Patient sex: F
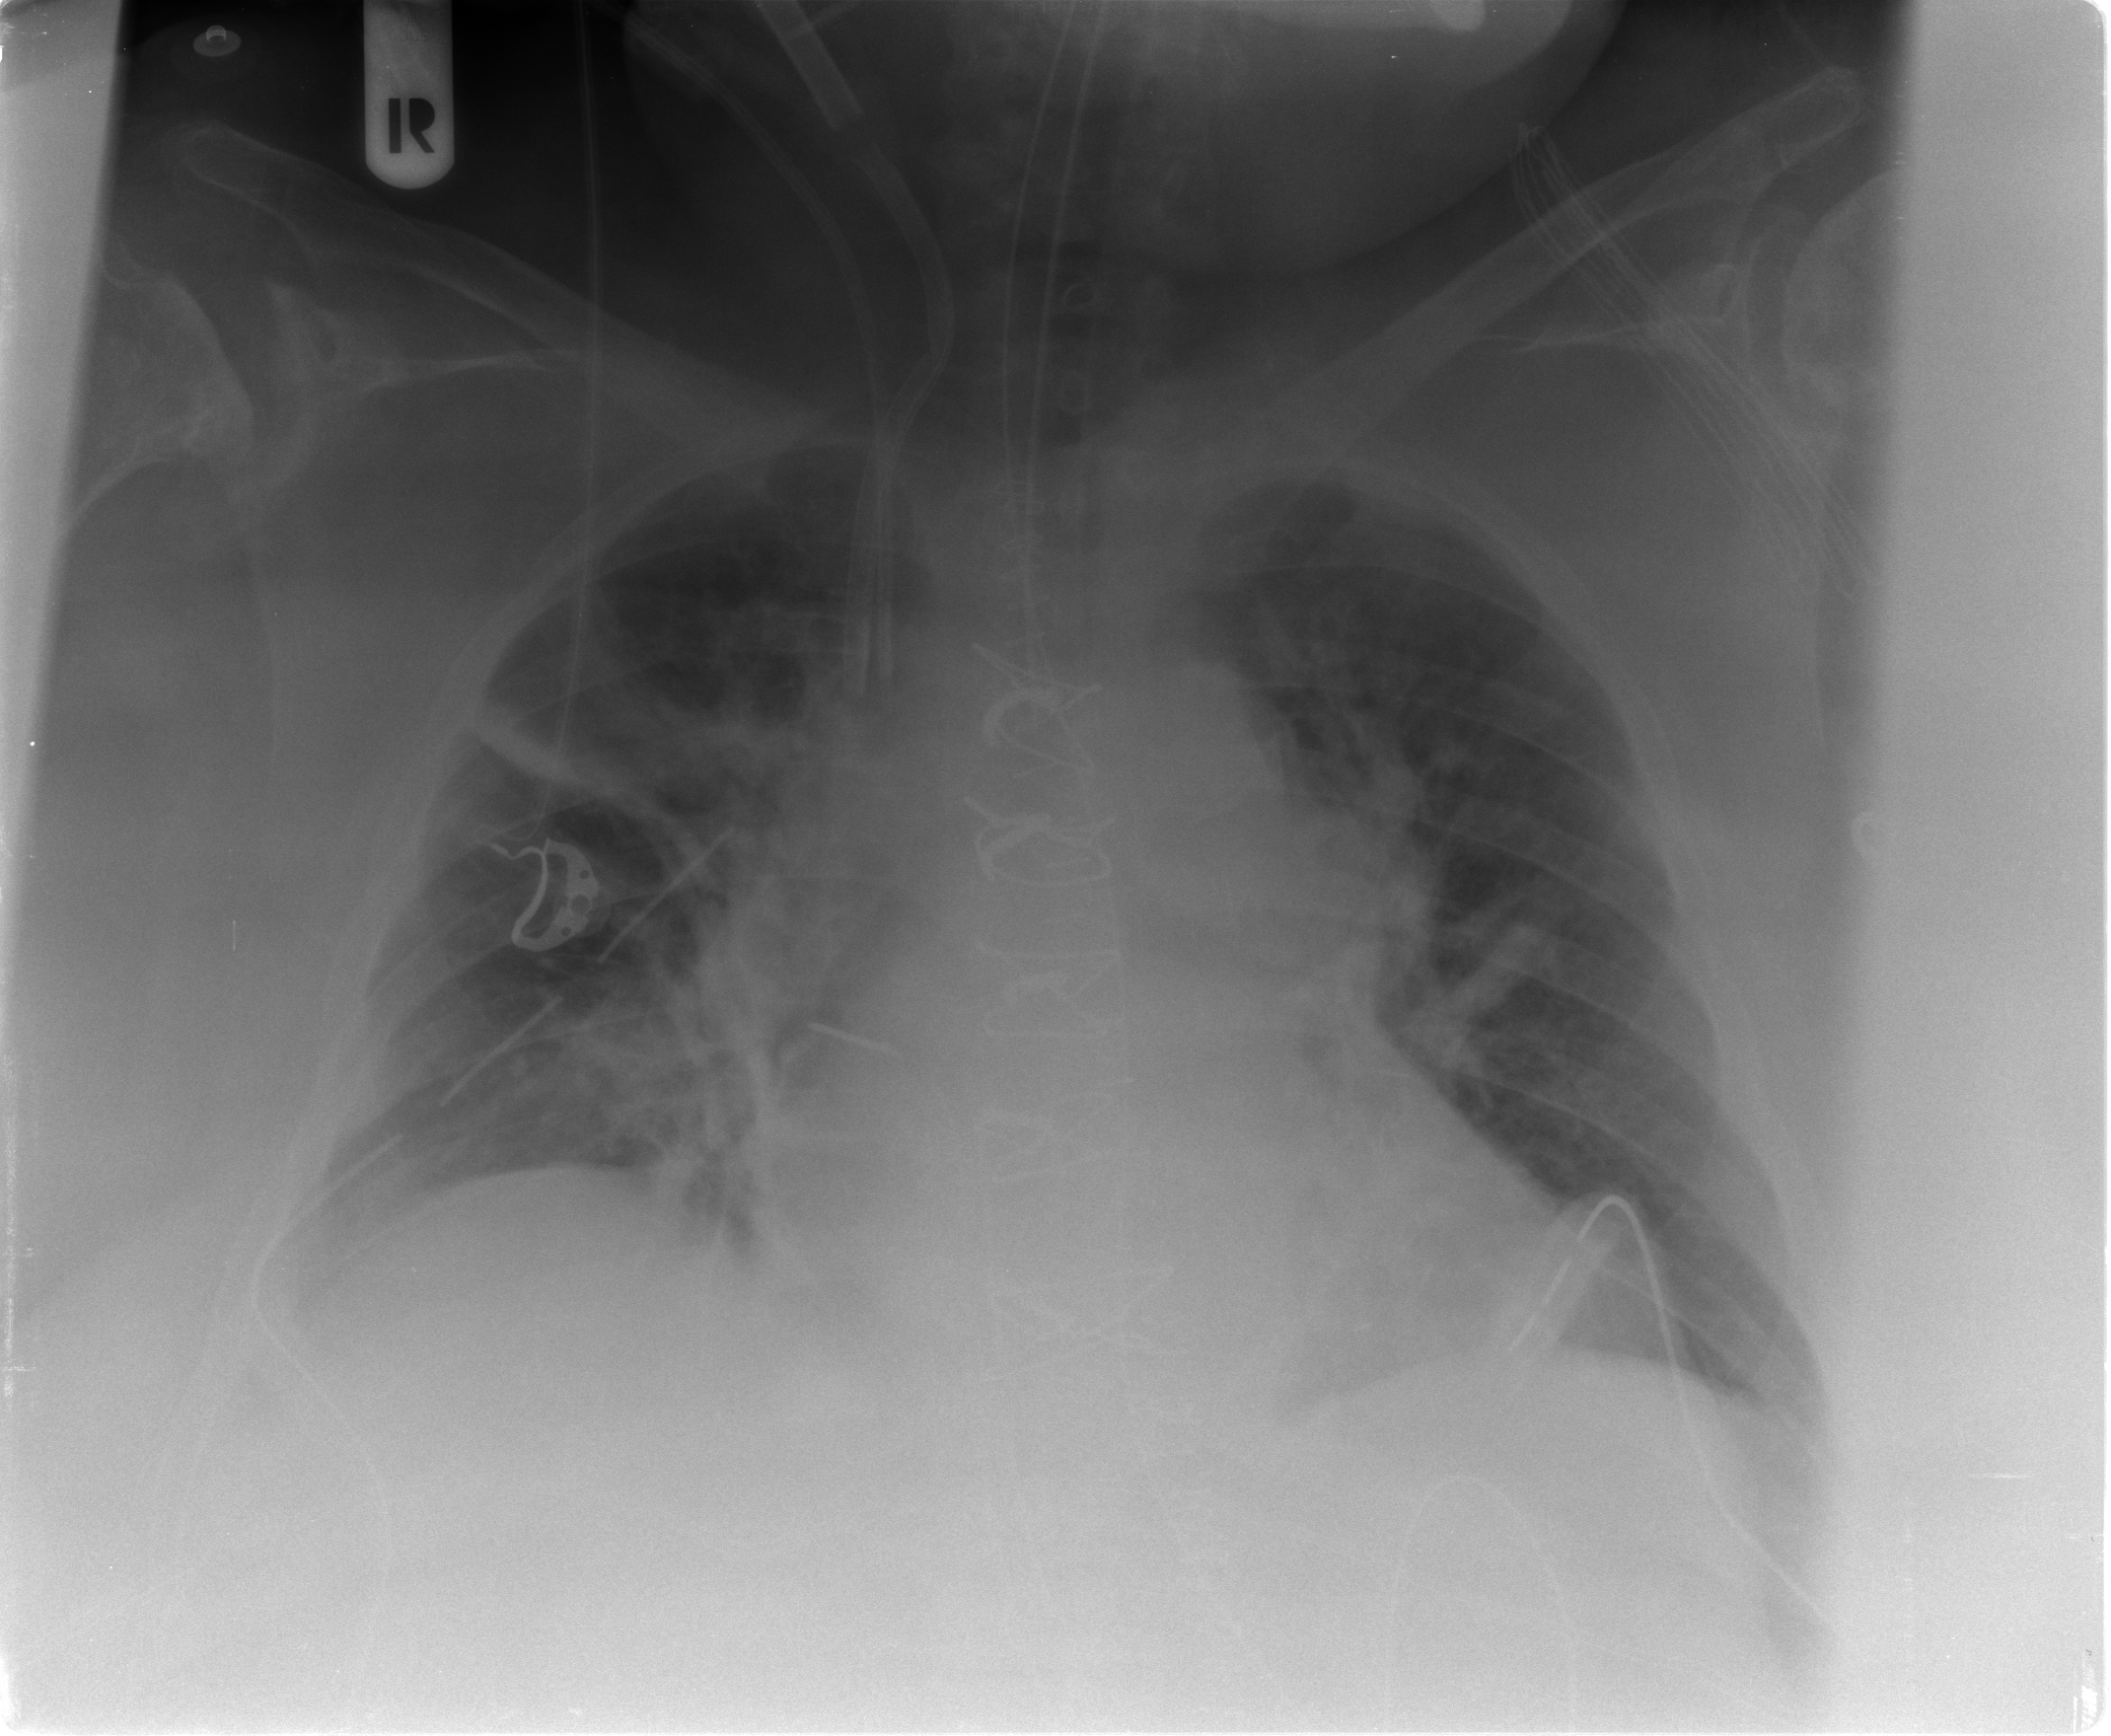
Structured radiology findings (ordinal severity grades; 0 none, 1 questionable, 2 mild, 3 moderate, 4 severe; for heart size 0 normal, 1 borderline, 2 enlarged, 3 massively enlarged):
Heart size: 2
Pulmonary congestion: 2
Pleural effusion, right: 2
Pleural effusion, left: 2
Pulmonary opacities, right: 1
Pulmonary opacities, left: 1
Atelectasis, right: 2
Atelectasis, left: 2